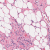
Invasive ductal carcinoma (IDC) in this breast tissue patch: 1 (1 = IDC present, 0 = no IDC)